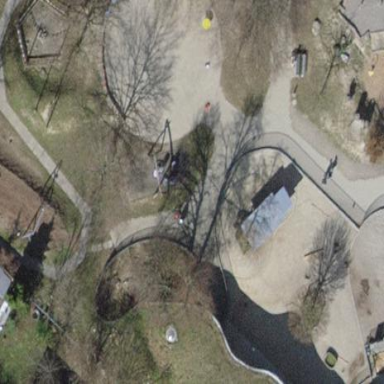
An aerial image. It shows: Enclosure in the zoo.